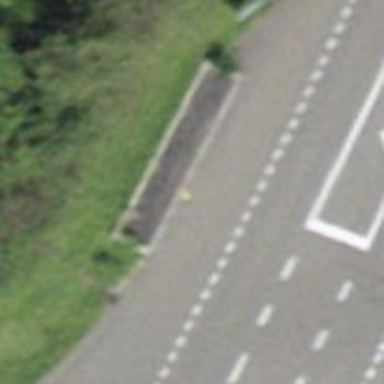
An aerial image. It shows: Bus stop with platform for public transport.